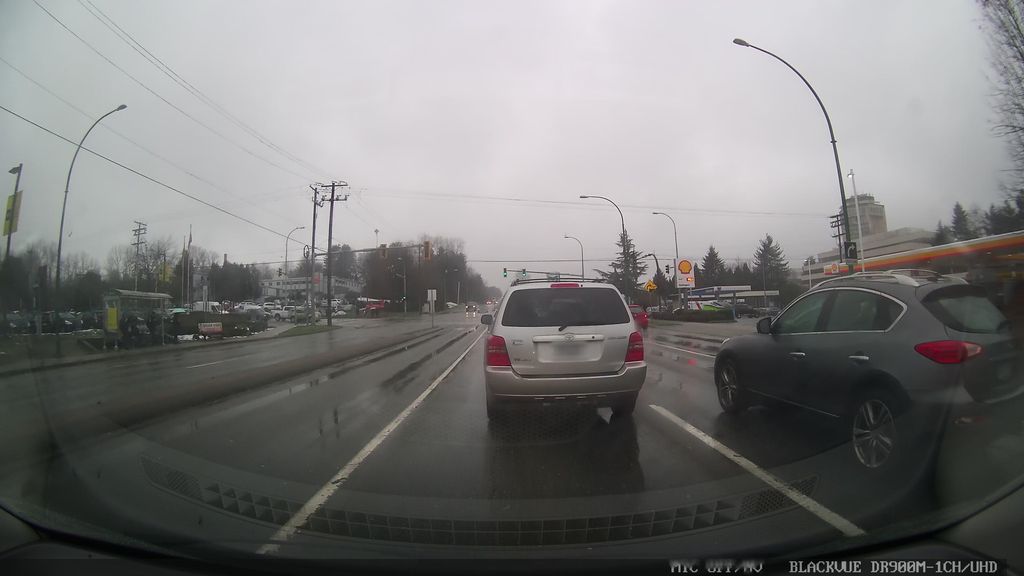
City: vancouver